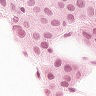
Metastatic tissue present: yes